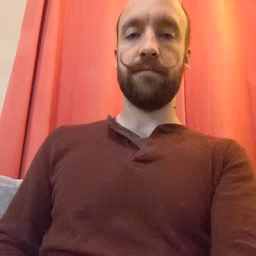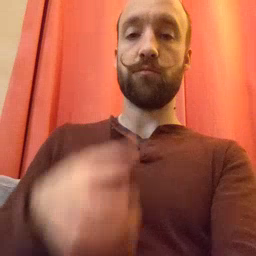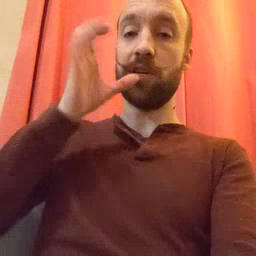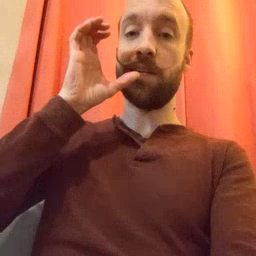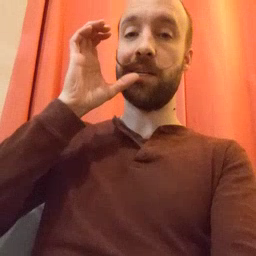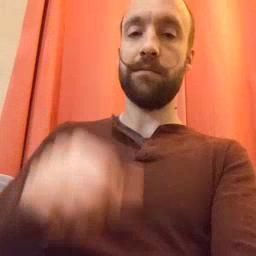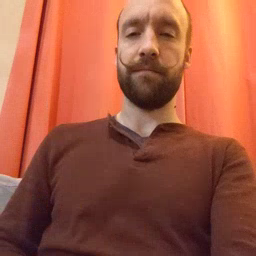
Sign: drink